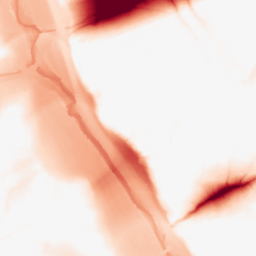
Category: morphological
Decomposition family: tophat
Decomposition parameters: size: 50
mode: black
Upsampling method: fft_zeropad
Upsampling parameters: scale: 8
Upsampling scale: 8